Question: I'm using the latest version of select2 (4.0.0) and I can't find the option to make optgroups selectable.
An optgroup is used to group different options of the dropdown, as shown in their basic examples:

I need this optgoup to be selectable too! It was possible in 3.5.1 but it isn't the default setting in 4.0.0 anymore.
My Code Looks like this:
'''
$(document).ready(function() {
$('#countrySelect').select2({
data: [{
text: "group",
"id": 1,
children: [{
"text": "Test 2",
"id": "2"
}, {
"text": "Test 3",
"id": "3",
"selected": true
}]
}]
});
});
'''
'''
<script src="https://ajax.googleapis.com/ajax/libs/jquery/2.1.1/jquery.min.js"></script>
<script src="https://select2.github.io/dist/js/select2.full.js"></script>
<link href="https://select2.github.io/dist/css/select2.min.css" rel="stylesheet" />
<select id="countrySelect" style="width: 380px;" placeholder="Select regions..."></select>
'''
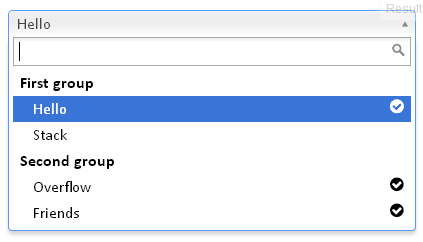
Answer: This was <URL>.
---
There is a technical barrier here that Select2 will likely never be able to tackle: A standard '<optgroup>' is not selectable in the browser. And because a data object with 'children' is converted to an '<optgroup>' with a set of nested '<option>' elements, the problem applies in your case with the same issue.
The best possible solution is to <URL> so you can style it as a group consistently across browsers.